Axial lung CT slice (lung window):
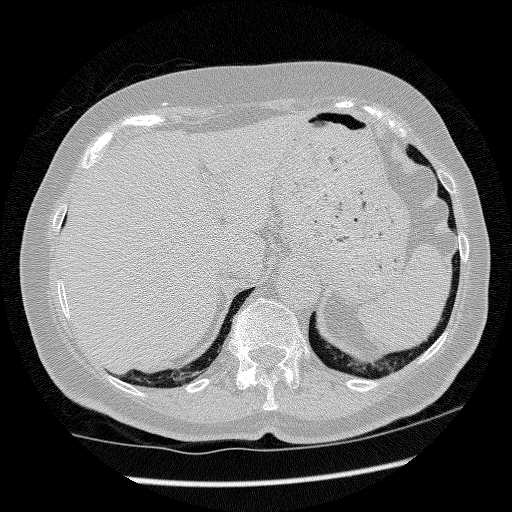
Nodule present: no